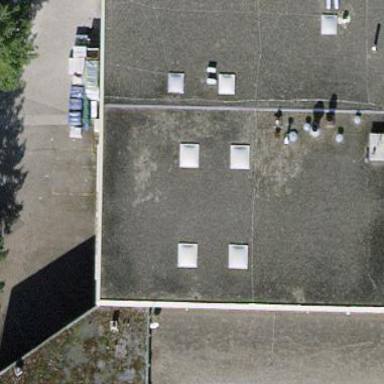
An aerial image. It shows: Industrial building.